Question: I'm trying to make a component visible when i clicked on a radio button.
RadioButton initialized hidden in initComponents method.
I have put a mouseClickListener on radio button. It doesnt work if I initialize radioButton hidden. Works if i initialize it visible (default):

I have also tried to initialize at pre-post init.
These are myListeners and txtMaas is initialized hidden:
'''
private void rbOgretmenMouseClicked(java.awt.event.MouseEvent evt) {
// TODO add your handling code here:
txtMaas.setVisible(true);
}
private void rbOgrenciMouseClicked(java.awt.event.MouseEvent evt) {
// TODO add your handling code here:
txtMaas.setVisible(false);
}
'''
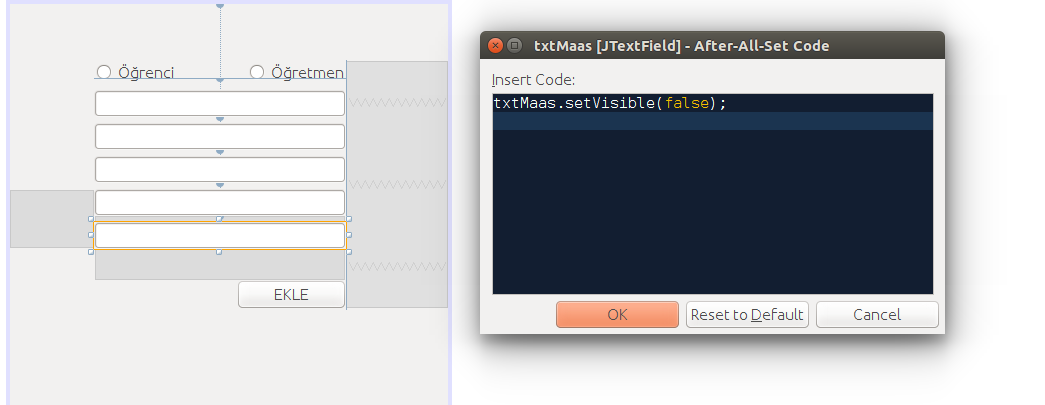
Answer: 1. Use an ItemListener on your JRadioButton, not a MouseListener.
2. After setting a component visible or invisible, be sure to call revalidate() and repaint() on the parent container, usually a JPanel, that holds the component whose visibility you've changed. The revalidate allows the container's layout manager to re-layout its components and the repaint allows the Graphics object to re-paint the container and all its components.
3. For more detailed help, consider creating and posting a minimal example program (please check out the link).
e.g.,
'''
import java.awt.Dimension;
import java.awt.FlowLayout;
import java.awt.event.ItemEvent;
import java.awt.event.ItemListener;
import javax.swing.*;
public class RadioFun extends JPanel {
private static final int PREF_W = 300;
private static final int PREF_H = 150;
private JRadioButton rbOgret = new JRadioButton("Ogret");
private JTextField txtMaas = new JTextField(10);
public RadioFun() {
setLayout(new FlowLayout(FlowLayout.LEADING));
add(rbOgret);
add(txtMaas);
txtMaas.setVisible(false);
rbOgret.addItemListener(new ItemListener() {
@Override
public void itemStateChanged(ItemEvent e) {
rbOgretItemStateChanged(e);
}
});
}
// to make the GUI large enough
@Override
public Dimension getPreferredSize() {
if (isPreferredSizeSet()) {
return super.getPreferredSize();
}
return new Dimension(PREF_W, PREF_H);
}
private void rbOgretItemStateChanged(ItemEvent e) {
boolean visible = e.getStateChange() == ItemEvent.SELECTED;
txtMaas.setVisible(visible);
// call repaint and revalidate on the holding JPanel:
revalidate();
repaint();
}
// the two methods below are to create the GUI on the Swing event thread
private static void createAndShowGui() {
JFrame frame = new JFrame("RadioFun");
frame.setDefaultCloseOperation(JFrame.EXIT_ON_CLOSE);
frame.getContentPane().add(new RadioFun());
frame.pack();
frame.setLocationRelativeTo(null);
frame.setVisible(true);
}
public static void main(String[] args) {
SwingUtilities.invokeLater(new Runnable() {
public void run() {
createAndShowGui();
}
});
}
}
'''